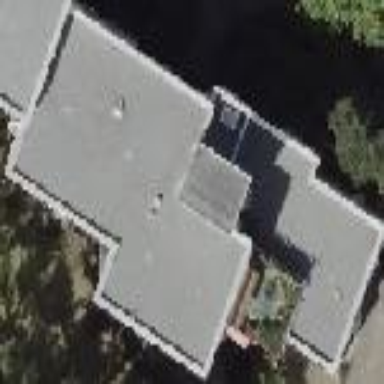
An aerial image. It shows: Apartment building with flat roof.